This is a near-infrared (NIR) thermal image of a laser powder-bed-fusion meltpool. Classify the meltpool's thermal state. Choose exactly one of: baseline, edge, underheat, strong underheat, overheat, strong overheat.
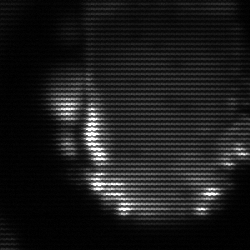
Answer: baseline